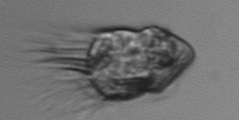
Label: Strombidium_inclinatum